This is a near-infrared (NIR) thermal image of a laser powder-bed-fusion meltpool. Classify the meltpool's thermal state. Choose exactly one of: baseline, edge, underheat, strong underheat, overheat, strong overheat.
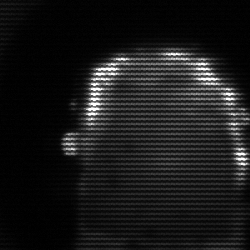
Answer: baseline